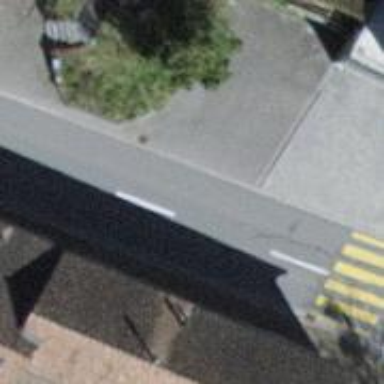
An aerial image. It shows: Bus stop with platform for public transport.